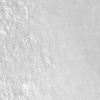
Atmospheric dust classification: not_dusty